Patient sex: M
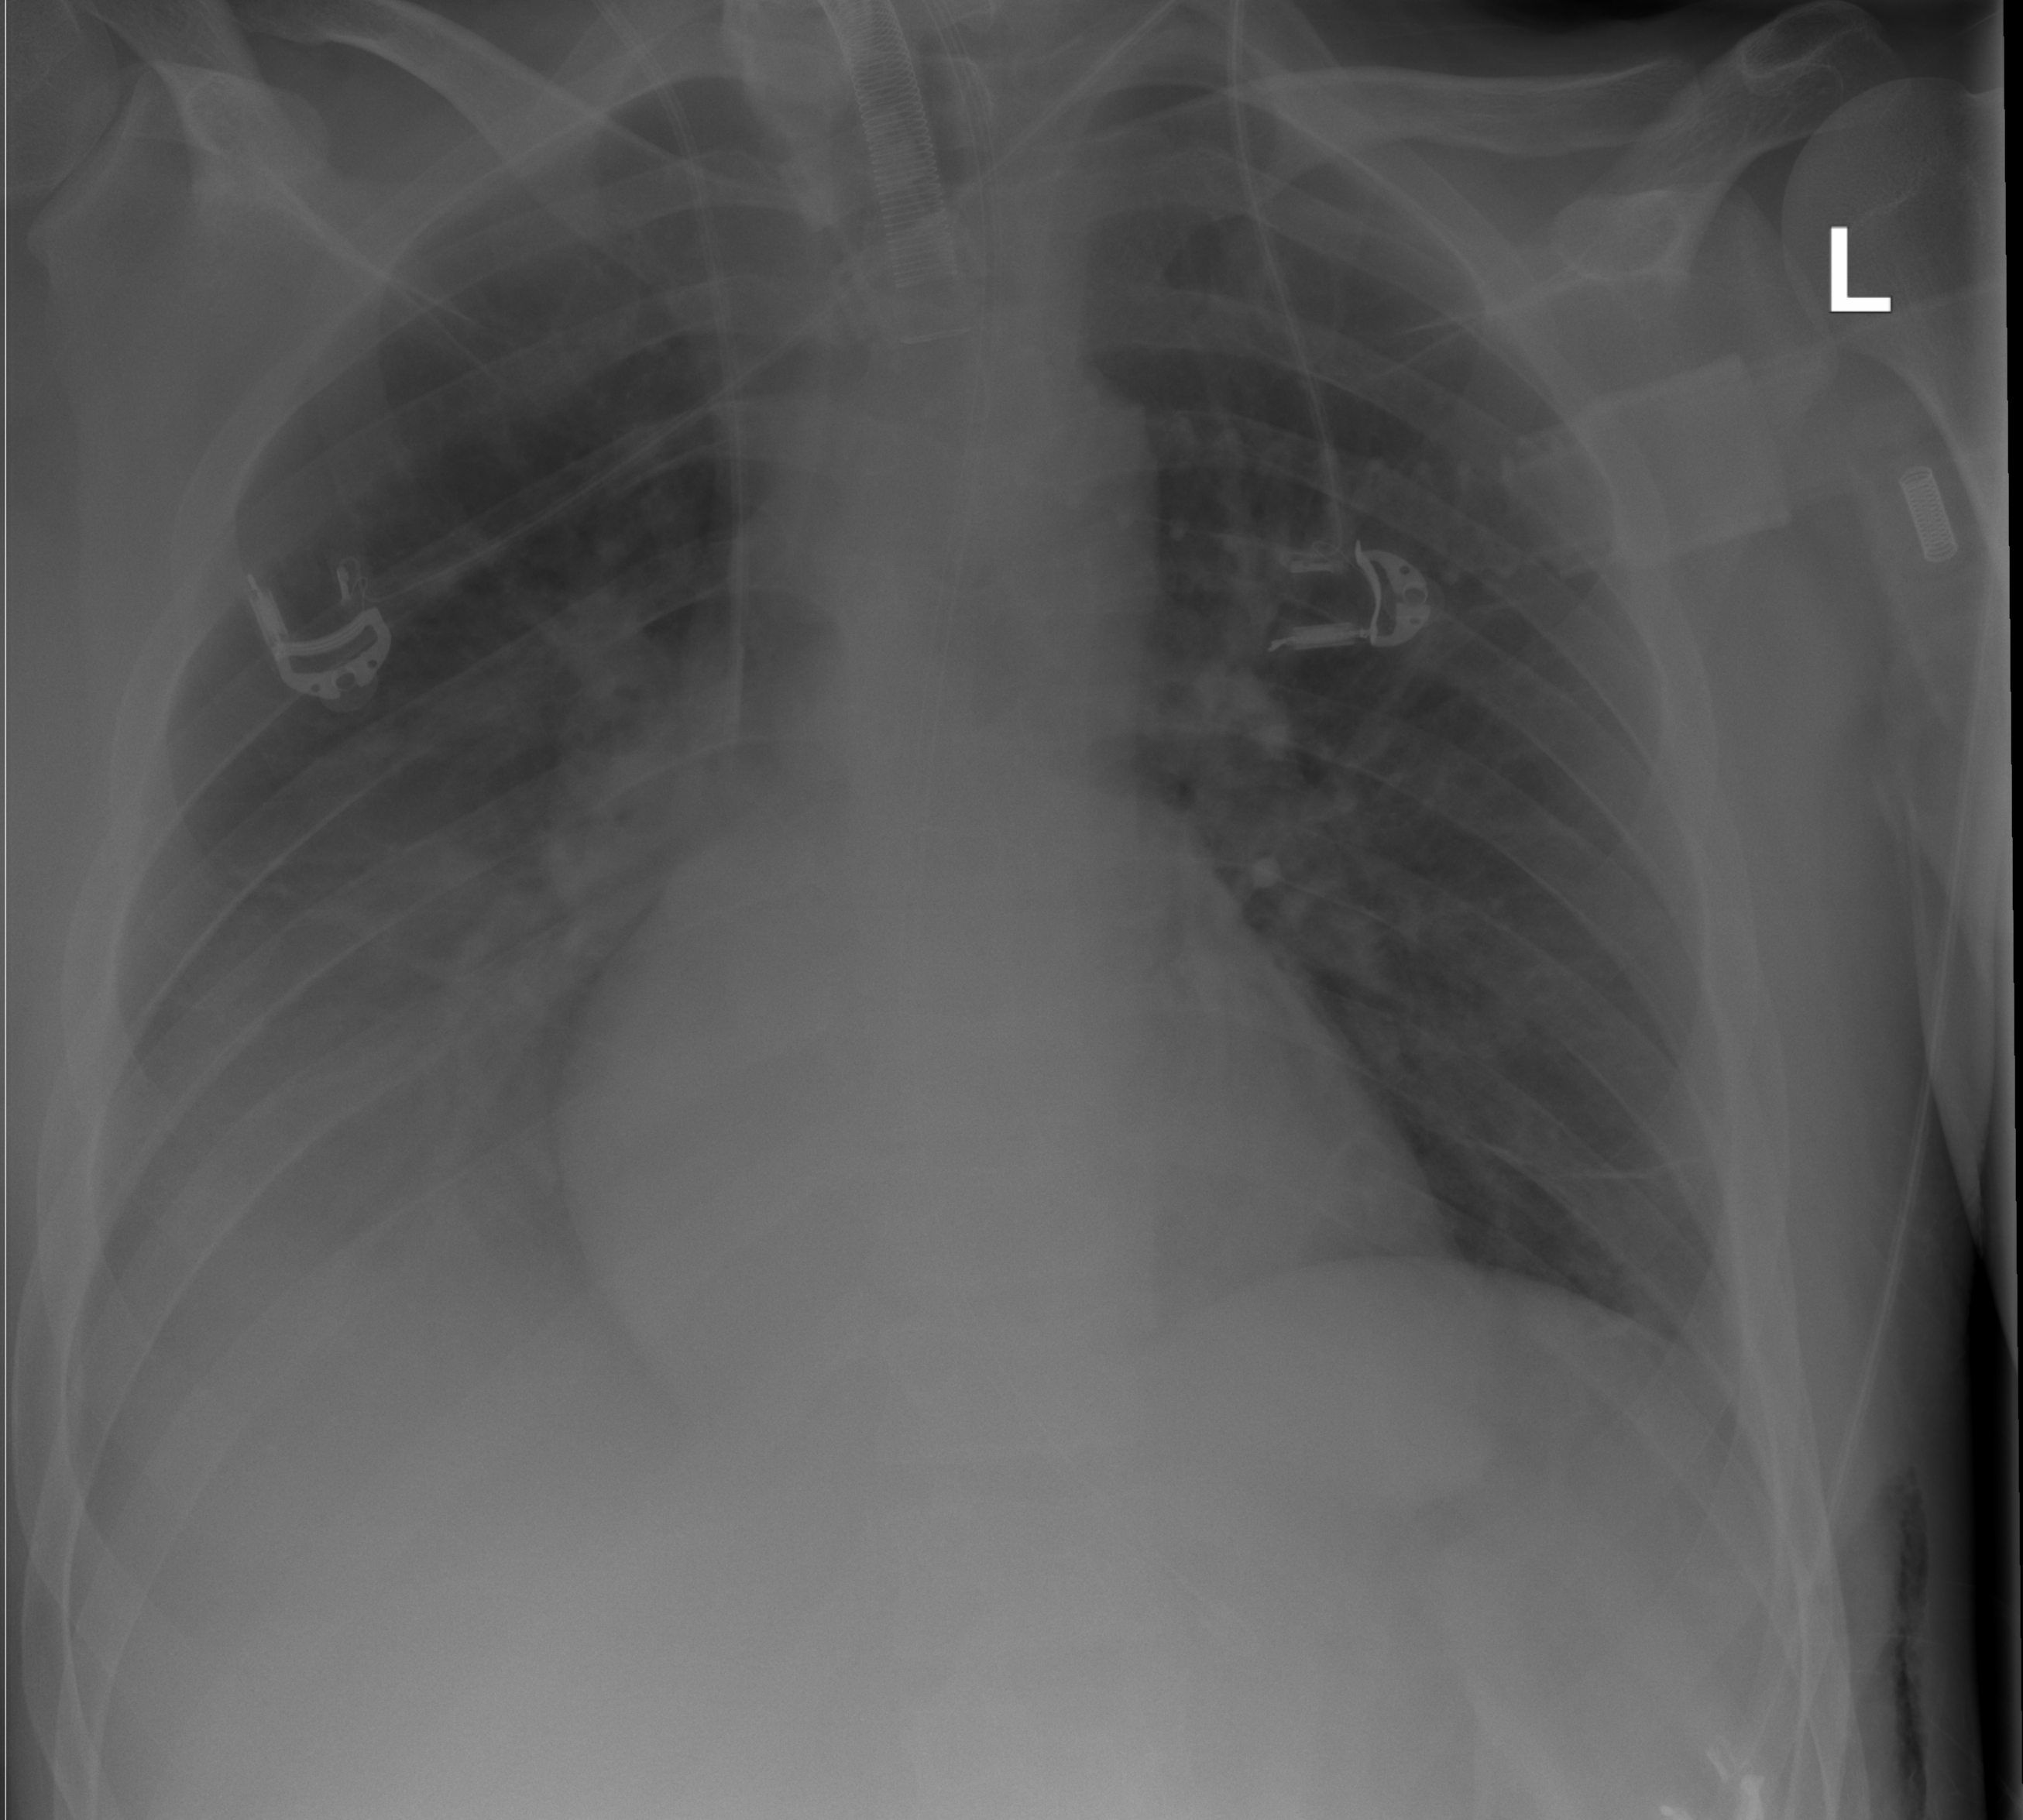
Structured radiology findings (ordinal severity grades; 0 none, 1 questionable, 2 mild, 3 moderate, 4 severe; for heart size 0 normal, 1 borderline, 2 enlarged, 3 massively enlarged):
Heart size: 0
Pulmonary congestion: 0
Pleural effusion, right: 2
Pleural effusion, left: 0
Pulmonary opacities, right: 0
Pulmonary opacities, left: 0
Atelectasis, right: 3
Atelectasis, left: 0